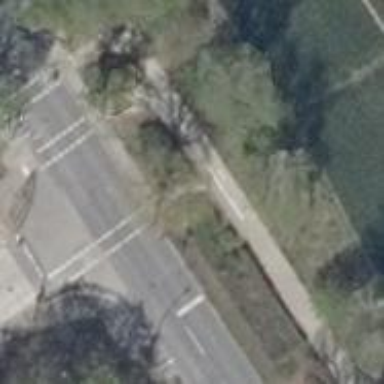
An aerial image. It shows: Cycleway crossing with traffic signals.